Aerial crown-view tile of a tropical tree (Barro Colorado Island, Panama), acquired 20241014:
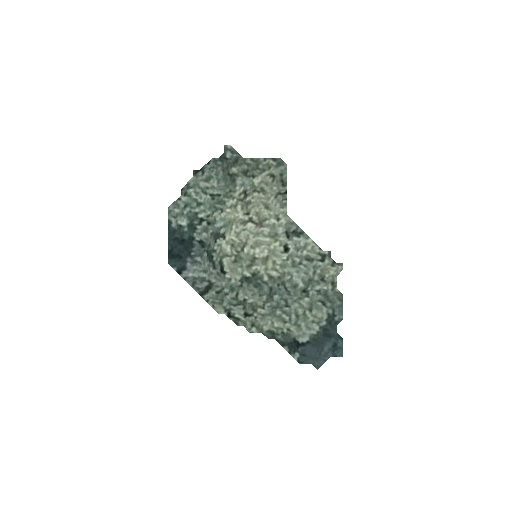
Species: Luehea seemannii
GBIF accepted scientific name: Luehea seemannii
Crown area: 36.536 m²